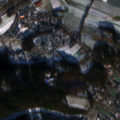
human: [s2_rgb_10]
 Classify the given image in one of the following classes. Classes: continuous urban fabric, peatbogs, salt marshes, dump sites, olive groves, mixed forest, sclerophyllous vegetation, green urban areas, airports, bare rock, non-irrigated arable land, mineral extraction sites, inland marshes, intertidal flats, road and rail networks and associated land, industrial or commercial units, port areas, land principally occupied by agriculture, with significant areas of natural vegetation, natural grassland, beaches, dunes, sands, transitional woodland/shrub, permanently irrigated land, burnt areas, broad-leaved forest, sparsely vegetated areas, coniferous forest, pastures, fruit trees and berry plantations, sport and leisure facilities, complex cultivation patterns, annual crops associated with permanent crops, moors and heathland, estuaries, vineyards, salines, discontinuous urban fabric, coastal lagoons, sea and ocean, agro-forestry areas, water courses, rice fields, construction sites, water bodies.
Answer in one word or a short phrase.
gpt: discontinuous urban fabric, non-irrigated arable land, complex cultivation patterns, land principally occupied by agriculture, with significant areas of natural vegetation, mixed forest